Interaction volume radius: 5 \u00c5
Interaction volume height: 30 \u00c5
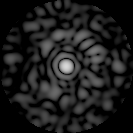
Disorder parameter: 0.843